Interaction volume radius: 5 \u00c5
Interaction volume height: 25 \u00c5
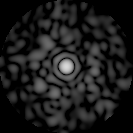
Disorder parameter: 0.825